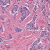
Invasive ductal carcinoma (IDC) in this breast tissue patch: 1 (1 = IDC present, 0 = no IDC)